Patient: sex F, age 78
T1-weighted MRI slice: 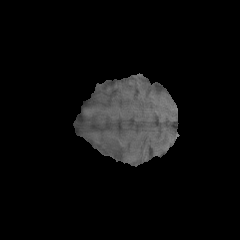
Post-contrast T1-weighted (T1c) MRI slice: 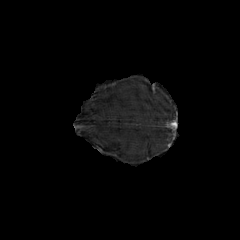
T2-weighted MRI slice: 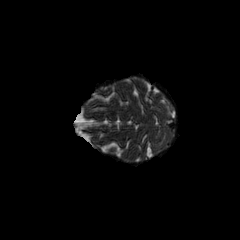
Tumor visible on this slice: no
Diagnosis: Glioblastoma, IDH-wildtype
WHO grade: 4